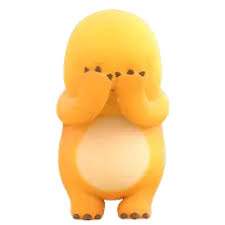
Label: nailong